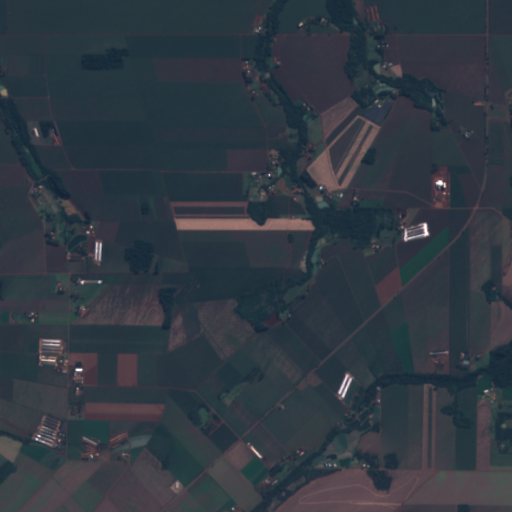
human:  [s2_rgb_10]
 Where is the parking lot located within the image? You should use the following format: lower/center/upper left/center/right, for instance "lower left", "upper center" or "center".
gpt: The parking lot is located in the lower left of the image.
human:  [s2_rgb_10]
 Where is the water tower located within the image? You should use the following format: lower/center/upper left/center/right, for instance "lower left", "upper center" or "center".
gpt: The water tower is located in the lower left of the image.
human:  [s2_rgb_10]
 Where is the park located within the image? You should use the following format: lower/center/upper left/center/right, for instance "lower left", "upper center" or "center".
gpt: There is no park in the image.